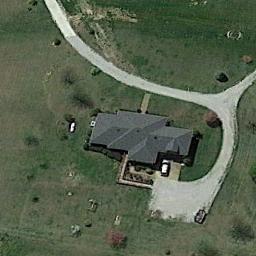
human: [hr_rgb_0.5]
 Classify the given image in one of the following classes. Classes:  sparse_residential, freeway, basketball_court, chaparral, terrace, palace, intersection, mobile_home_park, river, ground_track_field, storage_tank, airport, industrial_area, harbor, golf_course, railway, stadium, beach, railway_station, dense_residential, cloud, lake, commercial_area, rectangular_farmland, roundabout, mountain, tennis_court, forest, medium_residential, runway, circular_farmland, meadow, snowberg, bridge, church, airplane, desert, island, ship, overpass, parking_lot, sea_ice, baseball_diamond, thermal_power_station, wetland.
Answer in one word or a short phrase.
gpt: sparse_residential